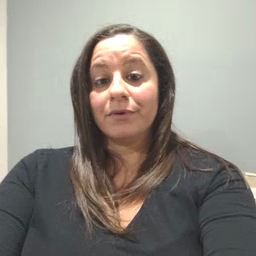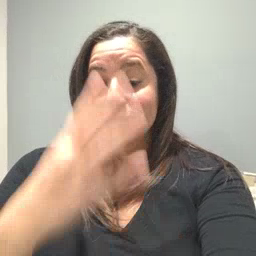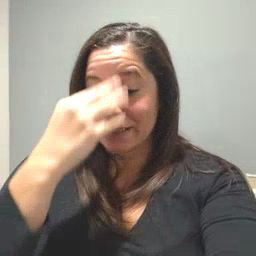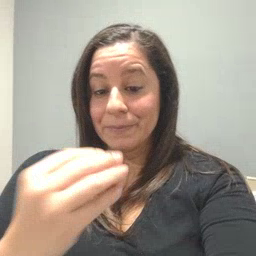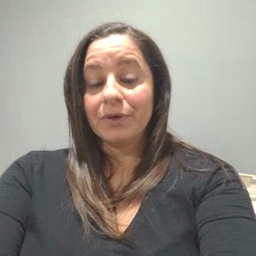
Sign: sleep